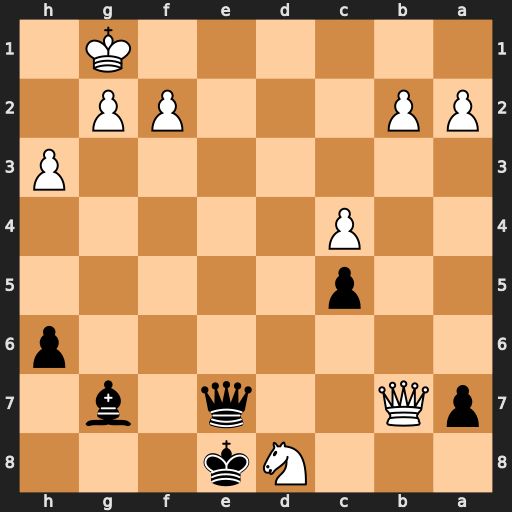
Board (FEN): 3Nk3/pQ2q1b1/7p/2p5/2P5/7P/PP3PP1/6K1
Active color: b
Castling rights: -
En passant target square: -
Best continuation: Qe1+ Kh2 Be5+ g3 Qxf2+